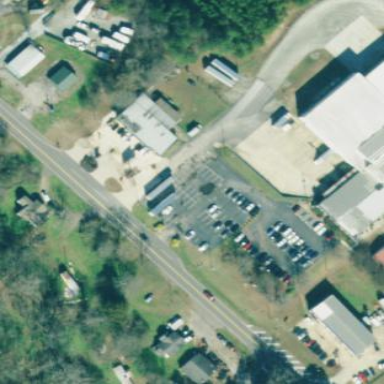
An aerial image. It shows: Parking area.